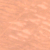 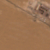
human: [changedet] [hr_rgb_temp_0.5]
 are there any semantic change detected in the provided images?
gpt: A few buildings were made in the desert.